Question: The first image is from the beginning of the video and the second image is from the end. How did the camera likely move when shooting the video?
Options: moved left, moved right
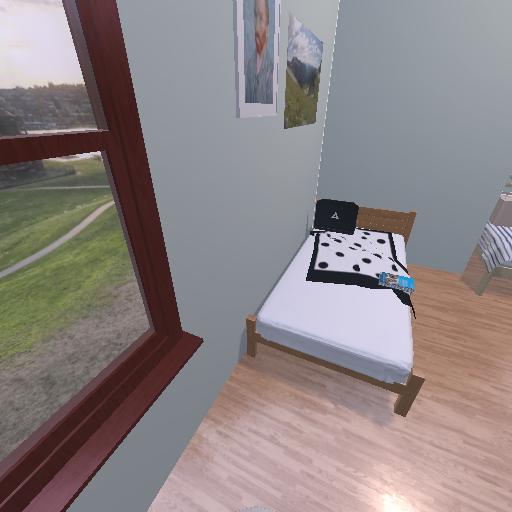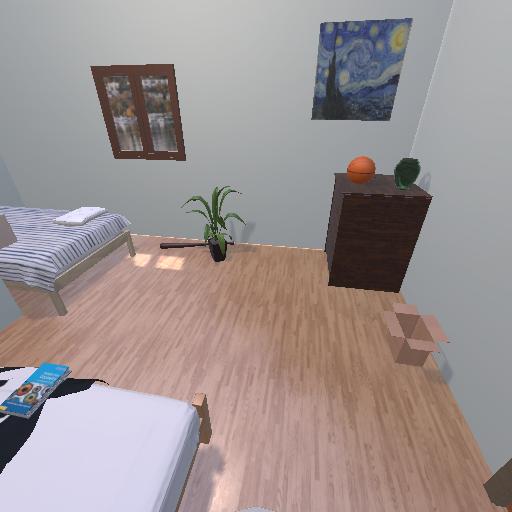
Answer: moved left